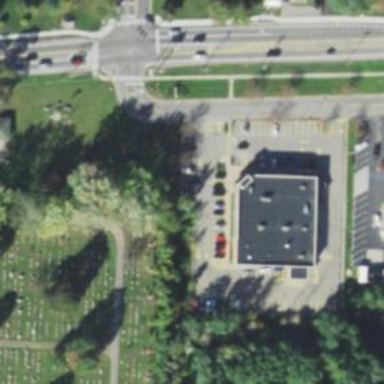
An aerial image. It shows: Pharmacy providing healthcare services.